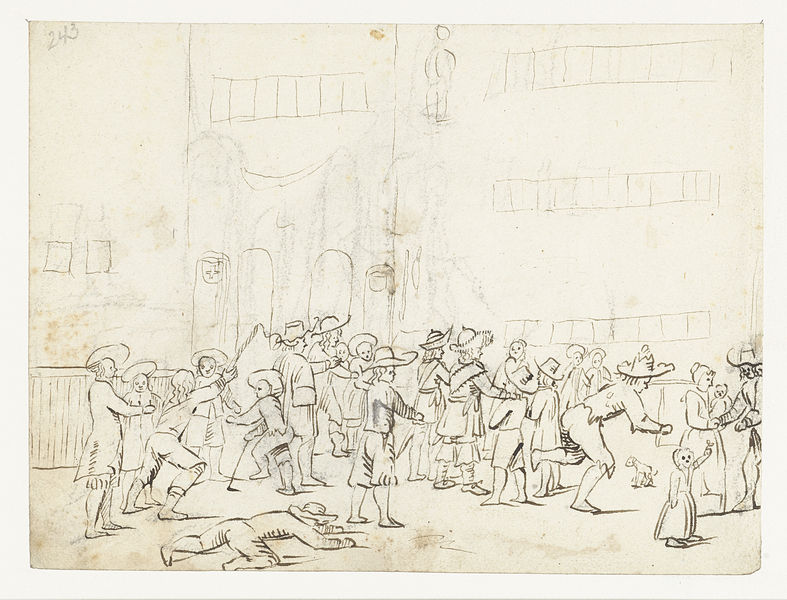
Titel: Spelende kinderen voor de Raadhuistoren en de school te Zwolle
Künstler: Moses ter Borch
Standort: Amsterdam
Institution: Rijksmuseum
Schlagwörter: femmes, homme, chapeau, maison, chien, femme, ville, enfant, esquisse, papier, encre, lavis, hommes, rue, famille, immeuble, scène, foule, jeux, familles, smaison